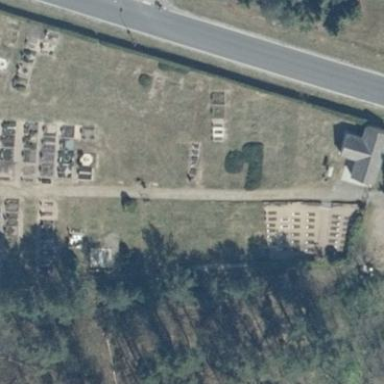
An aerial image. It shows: Grave yard.